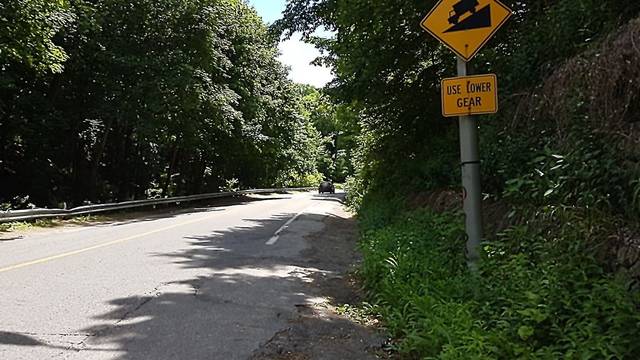
Region: Canada
Coordinates: 43.713, -79.238